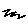
Label: zigzag